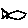
Label: fish